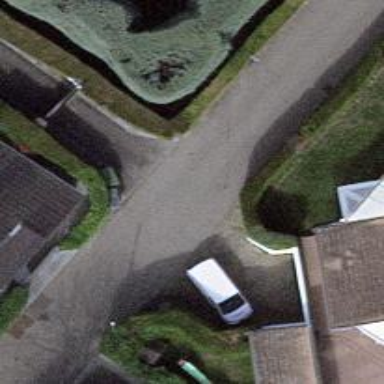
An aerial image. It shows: Hedge acting as barrier.